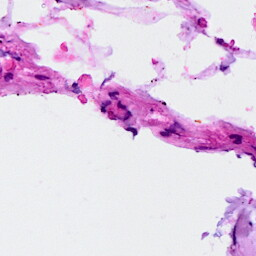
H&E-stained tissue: Breast